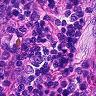
Metastatic tissue present: no